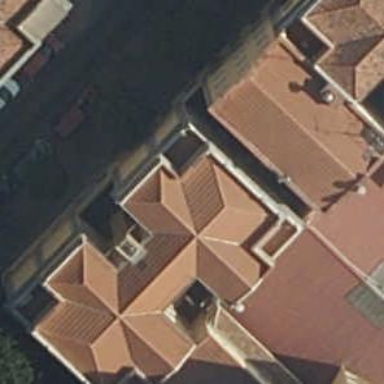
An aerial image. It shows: Residential building.